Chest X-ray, AP view. Patient: 47 years old, sex F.
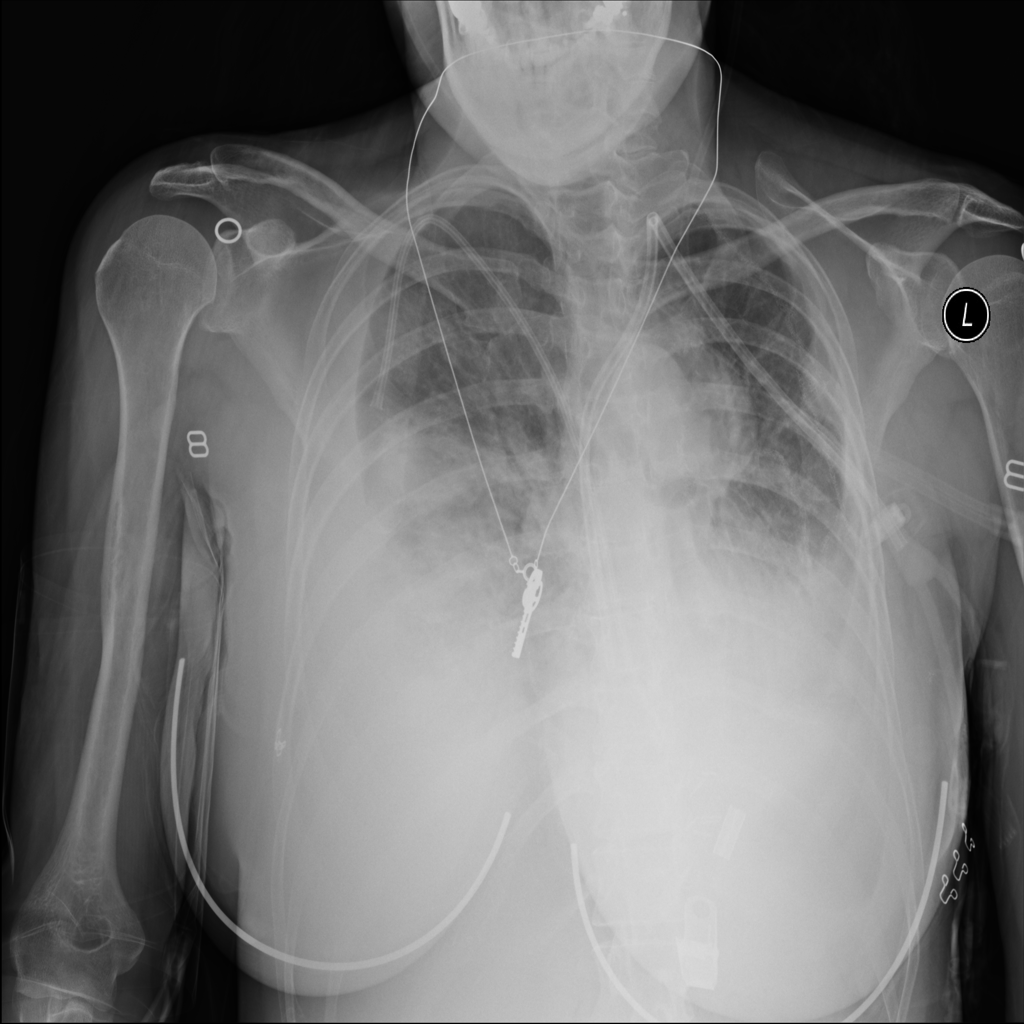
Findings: Atelectasis, Consolidation, Edema, Effusion